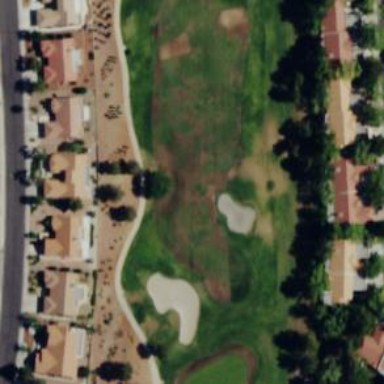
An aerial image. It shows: Golf fairway surrounded by grass.